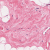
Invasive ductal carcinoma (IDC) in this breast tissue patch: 0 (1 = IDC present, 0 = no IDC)